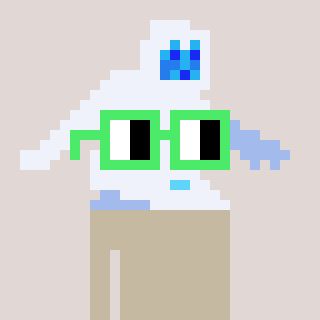
a pixel art character with square light green glasses, a yeti-shaped head and a foggrey-colored body on a warm background